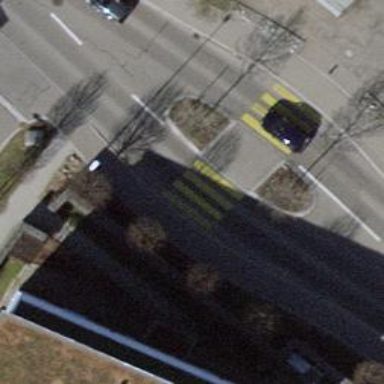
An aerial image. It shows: Zebra crossing with pedestrian island.